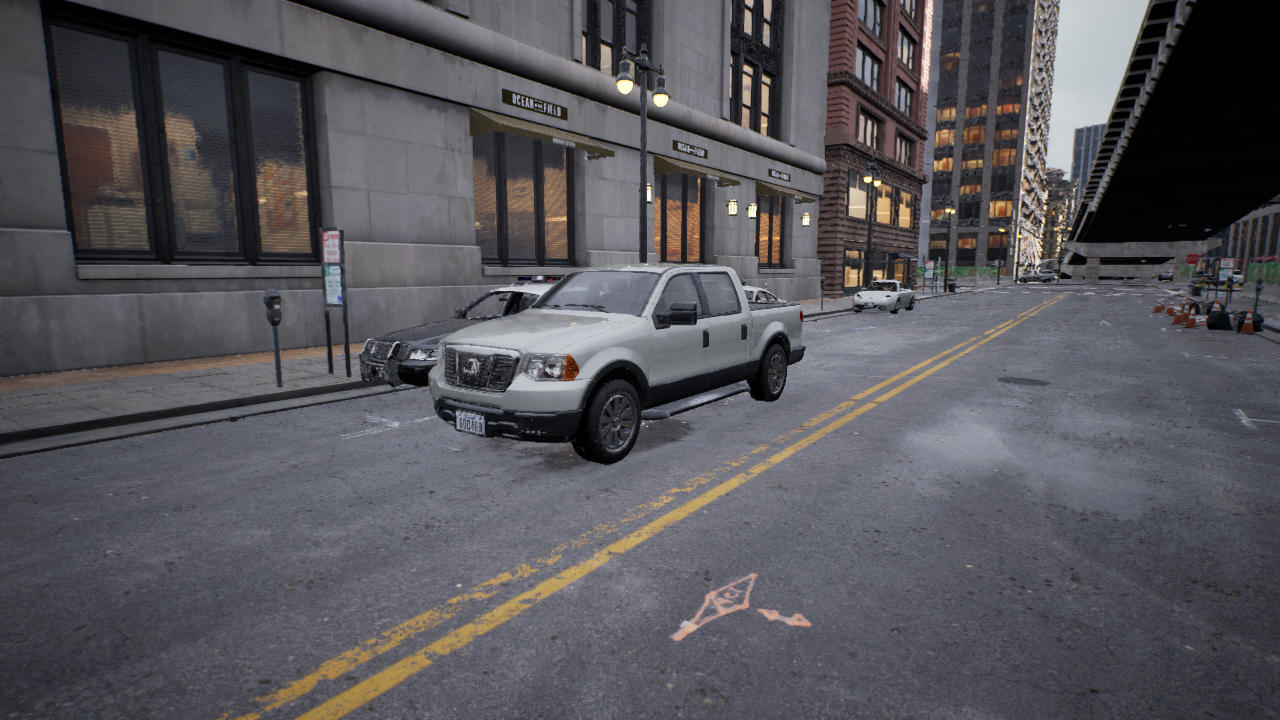
Venue: downtown
Lighting: clear day
Vehicle rig: pickup